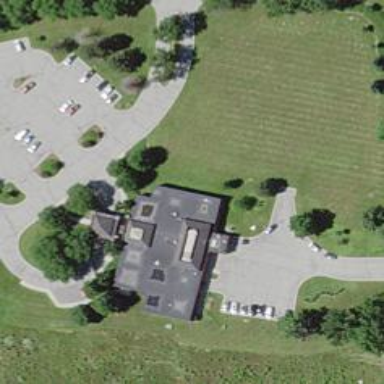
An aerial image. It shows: Healthcare clinic is depicted in the image.